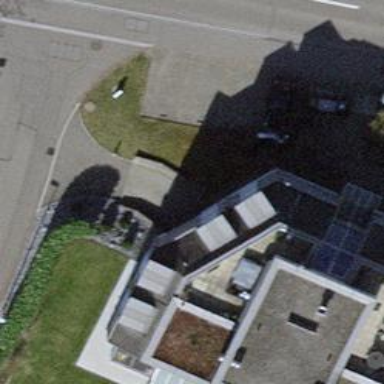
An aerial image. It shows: Parking entrance.